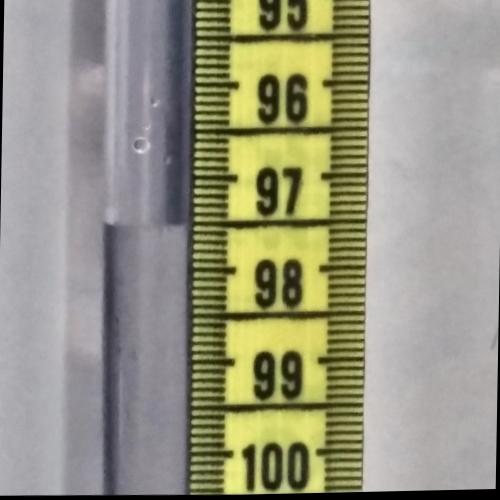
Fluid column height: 97.5 cm